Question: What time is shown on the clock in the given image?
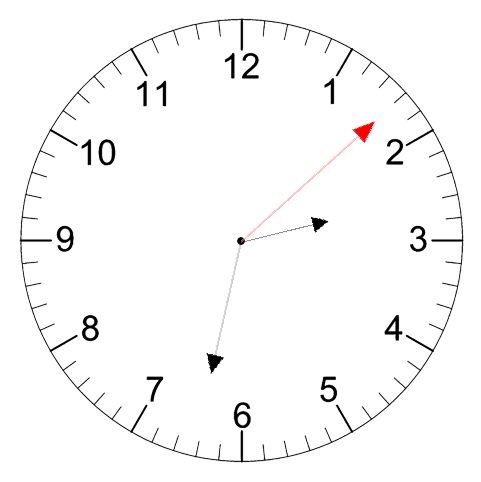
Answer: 02:32:08